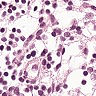
Metastatic tissue present: no